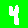
Digit: 4